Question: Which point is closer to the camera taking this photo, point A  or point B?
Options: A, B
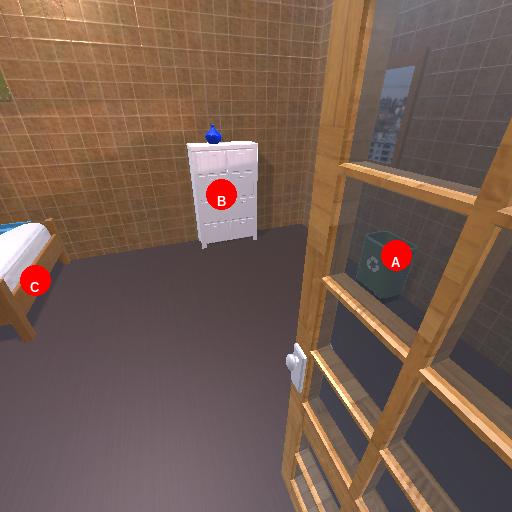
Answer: A